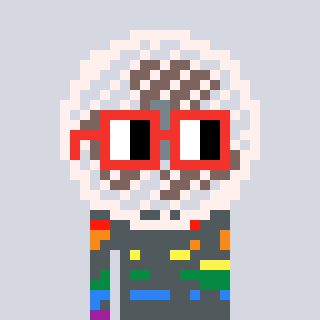
a pixel art character with square red glasses, a fan-shaped head and a purple-colored body on a cool background